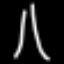
Label: The Eiffel Tower